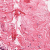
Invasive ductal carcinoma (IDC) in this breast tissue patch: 0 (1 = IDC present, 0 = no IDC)